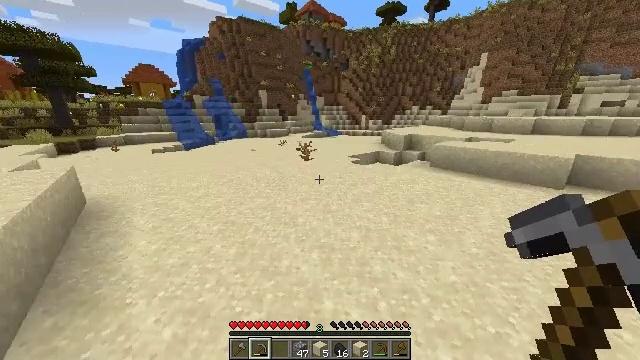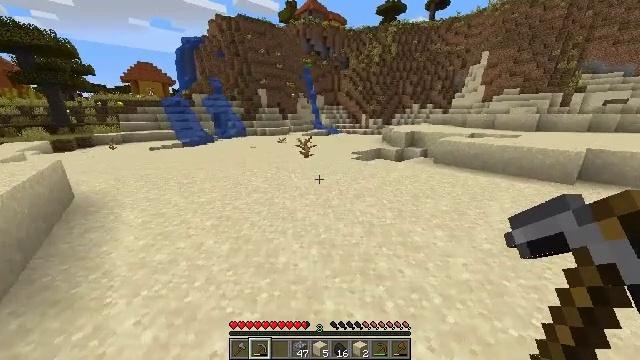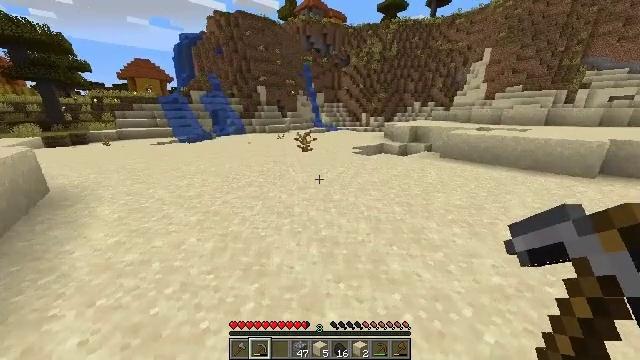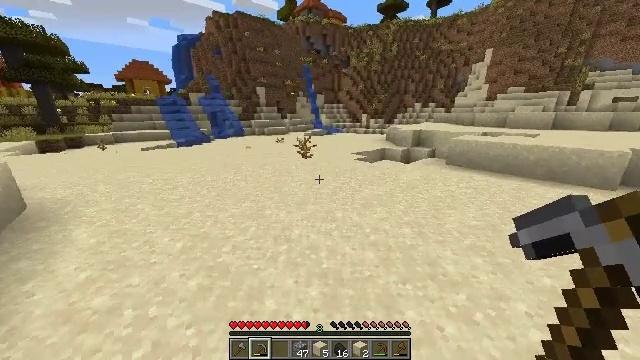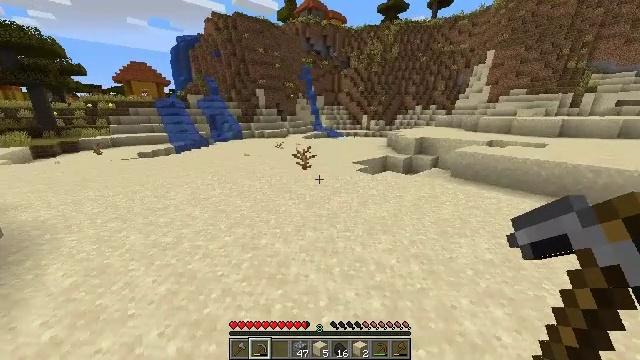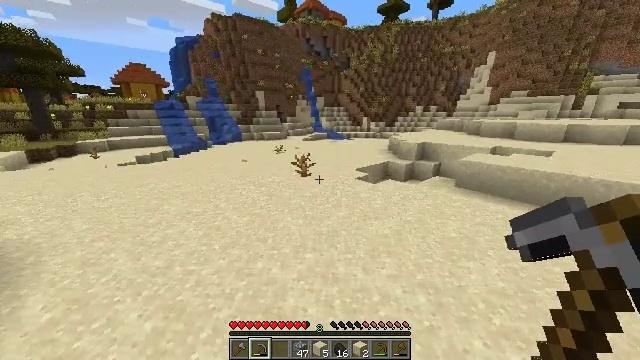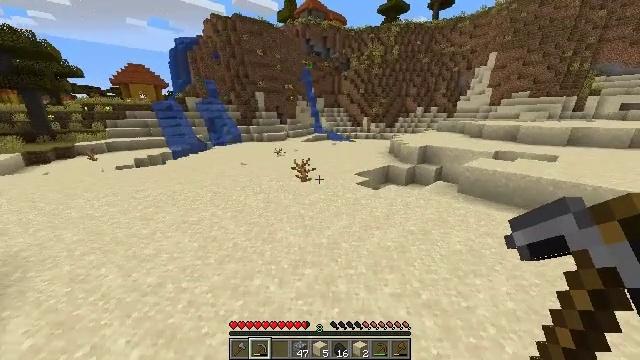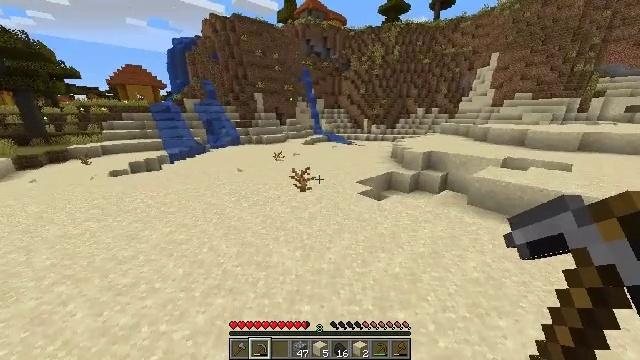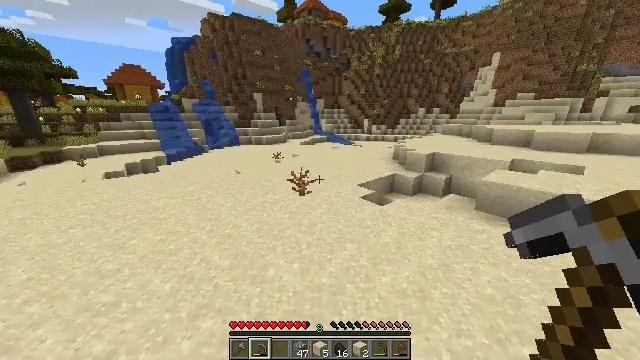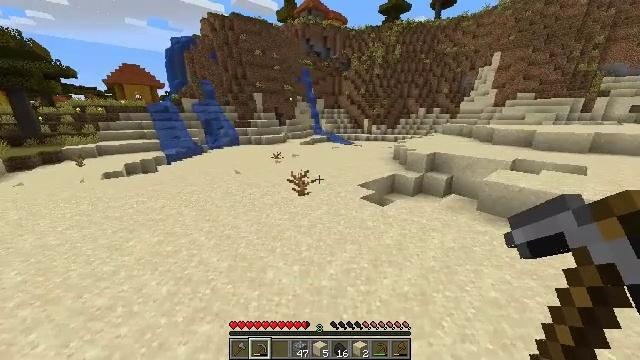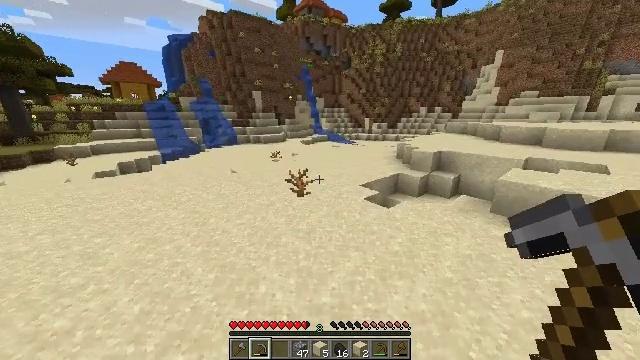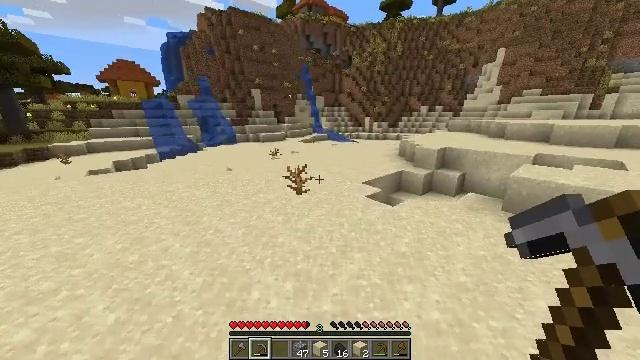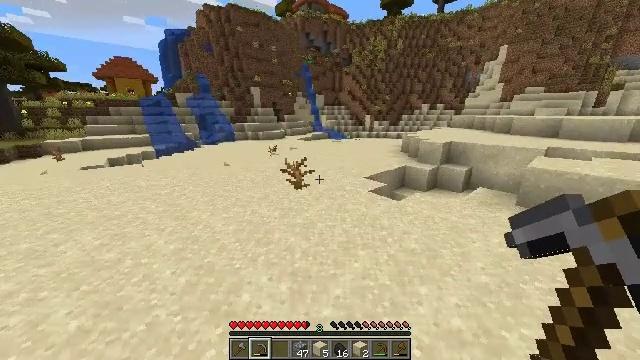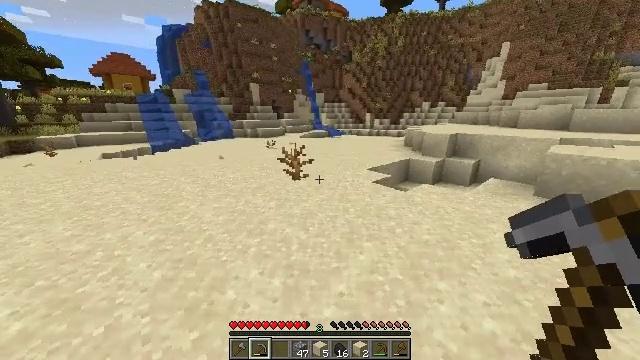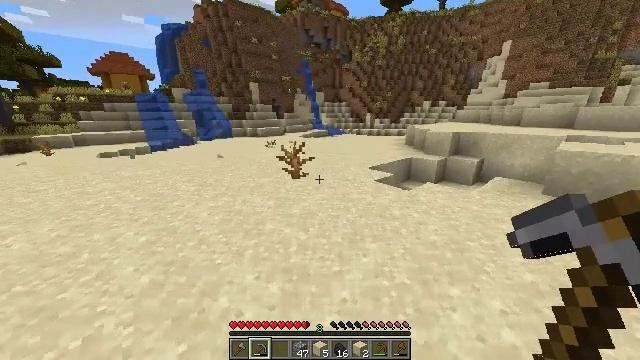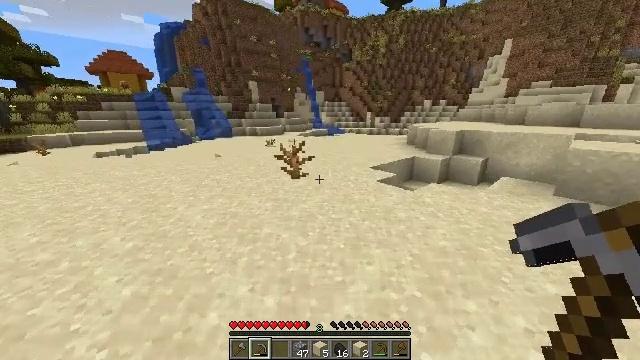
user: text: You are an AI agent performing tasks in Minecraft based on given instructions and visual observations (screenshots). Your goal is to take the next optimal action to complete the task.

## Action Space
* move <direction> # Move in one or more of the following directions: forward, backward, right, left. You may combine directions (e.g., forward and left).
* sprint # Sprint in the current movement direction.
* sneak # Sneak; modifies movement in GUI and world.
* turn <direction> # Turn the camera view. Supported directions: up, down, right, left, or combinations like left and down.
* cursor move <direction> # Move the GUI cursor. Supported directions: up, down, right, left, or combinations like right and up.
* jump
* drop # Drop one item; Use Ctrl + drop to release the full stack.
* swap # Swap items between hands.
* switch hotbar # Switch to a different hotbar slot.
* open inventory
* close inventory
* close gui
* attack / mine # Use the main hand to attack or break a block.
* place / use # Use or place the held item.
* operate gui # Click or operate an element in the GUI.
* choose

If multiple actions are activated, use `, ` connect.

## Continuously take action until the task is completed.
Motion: motion action
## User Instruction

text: Harvest hay blocks from the village.
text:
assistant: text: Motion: move forward
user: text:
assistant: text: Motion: move forward, jump
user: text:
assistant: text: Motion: move forward, jump
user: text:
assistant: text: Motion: move forward, jump
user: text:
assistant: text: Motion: move forward, jump
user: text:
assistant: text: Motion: move forward, jump
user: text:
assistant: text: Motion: move forward
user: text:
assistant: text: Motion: move forward
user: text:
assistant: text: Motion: move forward
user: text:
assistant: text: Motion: move forward
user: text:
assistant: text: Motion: move forward
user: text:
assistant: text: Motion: move forward
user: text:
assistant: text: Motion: move forward
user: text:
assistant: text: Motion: move forward
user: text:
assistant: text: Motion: move forward
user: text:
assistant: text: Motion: move forward, jump
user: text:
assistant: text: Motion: move forward, jump
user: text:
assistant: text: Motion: move forward, jump
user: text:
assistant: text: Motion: move forward, jump
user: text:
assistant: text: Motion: move forward, jump
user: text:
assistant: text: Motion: move forward
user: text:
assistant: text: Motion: move forward
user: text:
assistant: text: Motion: move forward
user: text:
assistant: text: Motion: move forward
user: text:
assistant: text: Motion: move forward
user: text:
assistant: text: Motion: move forward
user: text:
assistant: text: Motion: move forward
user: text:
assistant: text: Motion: move forward, jump
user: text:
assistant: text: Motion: move forward, jump
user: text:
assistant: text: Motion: move forward, jump